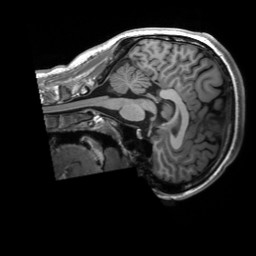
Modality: T1w
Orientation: sagittal
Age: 23
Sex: female
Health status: healthy
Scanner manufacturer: siemens
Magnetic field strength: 3 T
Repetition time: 2.53 s
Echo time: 0.00227 s